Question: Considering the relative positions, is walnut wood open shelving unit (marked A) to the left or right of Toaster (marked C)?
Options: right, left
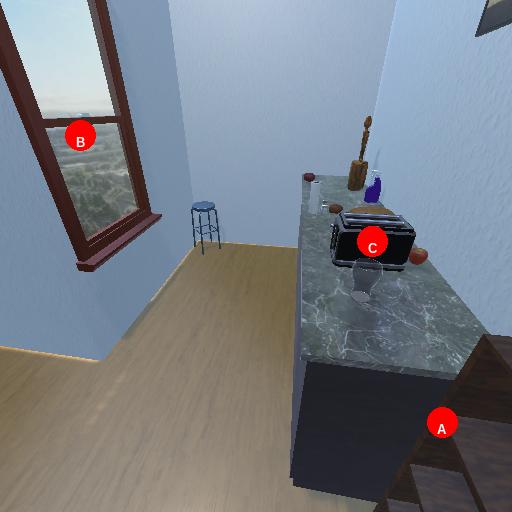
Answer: right